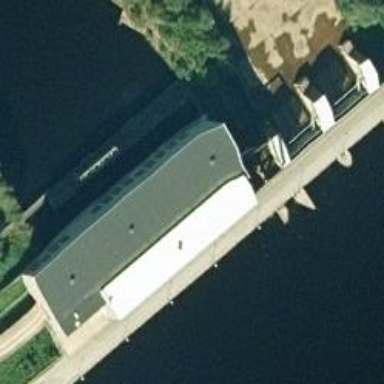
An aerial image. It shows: Hydro power generator.